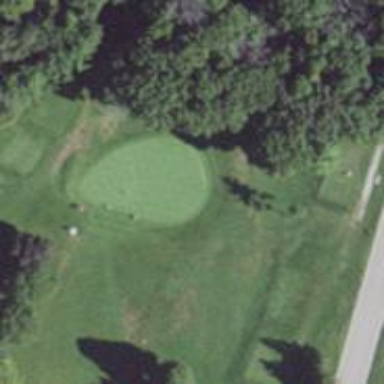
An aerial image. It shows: View of golf hole.